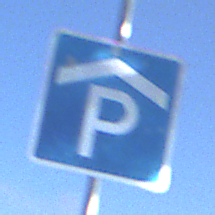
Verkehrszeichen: Parkhaus
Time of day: MorningAfternoon
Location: Outdoor (Nature)
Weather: PartlyCloudy
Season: NotSpecified
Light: Natural